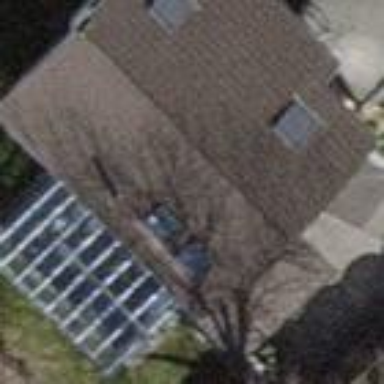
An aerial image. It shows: Building with tiled roof.